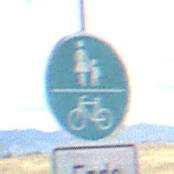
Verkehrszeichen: GemeinsamerGehUndRadweg
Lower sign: HinweisDurchVerbaleAngabe2
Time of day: Midday
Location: Outdoor (Nature)
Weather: PartlyCloudy
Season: NotSpecified
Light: Natural